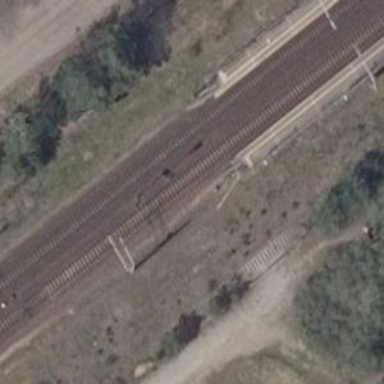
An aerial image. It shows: Railway signal.